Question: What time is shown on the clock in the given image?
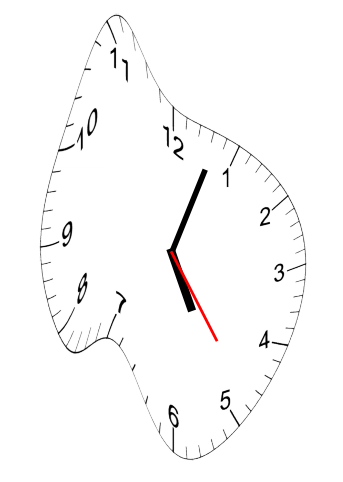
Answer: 05:03:24